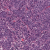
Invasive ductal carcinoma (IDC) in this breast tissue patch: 1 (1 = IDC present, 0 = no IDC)